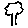
Label: tree